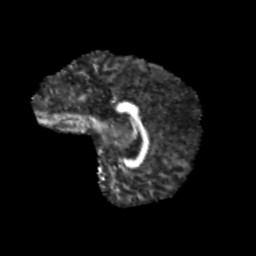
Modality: FA
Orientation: sagittal
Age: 12
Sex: female
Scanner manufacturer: siemens
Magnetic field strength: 3 T
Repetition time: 3.8 s
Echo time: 0.07 s